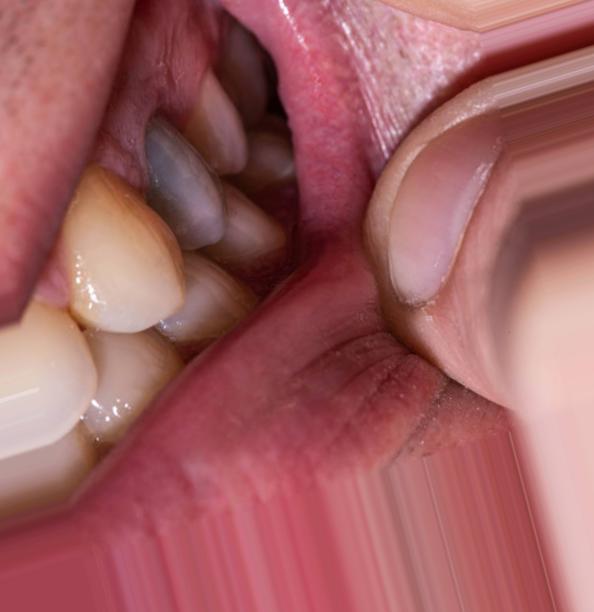
Condition: Caries